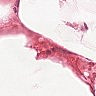
Metastatic tissue present: no